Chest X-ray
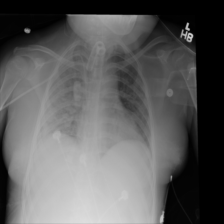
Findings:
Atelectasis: negative
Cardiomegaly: negative
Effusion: negative
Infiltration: positive
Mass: negative
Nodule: negative
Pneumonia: negative
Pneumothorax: negative
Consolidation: negative
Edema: negative
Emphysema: negative
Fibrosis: negative
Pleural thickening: negative
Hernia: negative